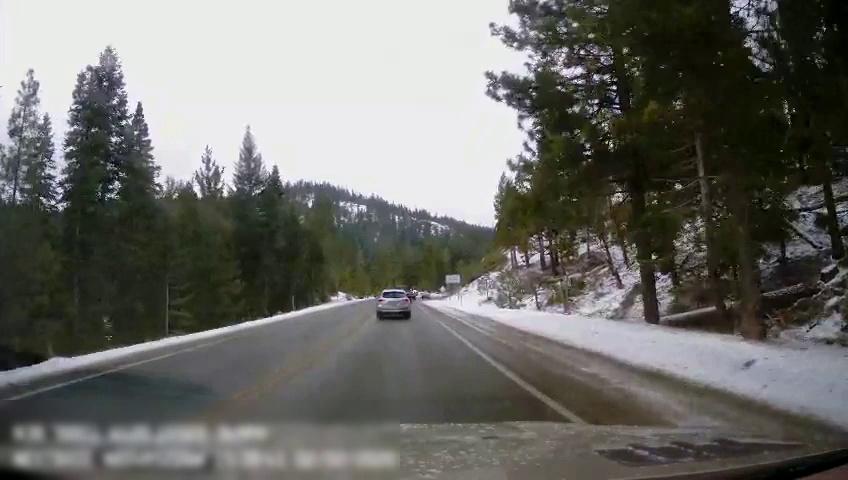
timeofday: Day
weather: Snowy
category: Drivable Space
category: Vehicles | Truck
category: Vehicles | SUV
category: Lanes | Current Lane
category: Lanes | Opposite Lane
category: Lanes | Current Lane
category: Lanes | Opposite Lane
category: Traffic | Signs